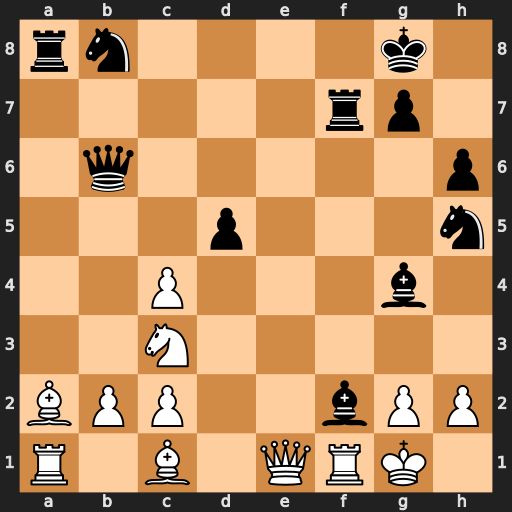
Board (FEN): rn4k1/5rp1/1q5p/3p3n/2P3b1/2N5/BPP2bPP/R1B1QRK1
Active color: w
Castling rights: -
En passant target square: -
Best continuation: Rxf2 Qxf2+ Qxf2 Rxf2 Kxf2